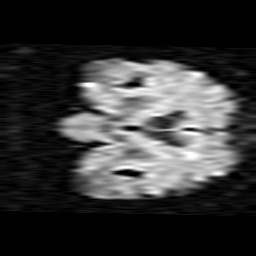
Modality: TRACE
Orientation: coronal
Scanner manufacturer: siemens
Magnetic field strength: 1.5 T
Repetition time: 8.1 s
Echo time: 0.119 s